Field crop: maize
Growth stage: 2
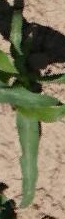
Species: maize